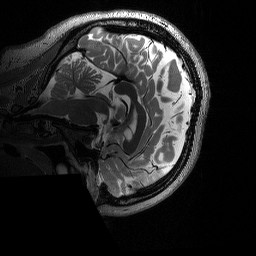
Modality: T2w
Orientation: sagittal
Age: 26
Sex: female
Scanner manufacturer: siemens
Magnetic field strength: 3 T
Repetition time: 3.2 s
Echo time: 0.564 s